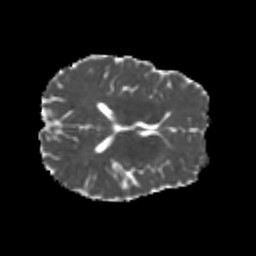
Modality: MD
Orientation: axial
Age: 22
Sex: male
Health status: healthy
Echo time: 0.074 s